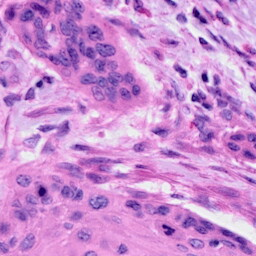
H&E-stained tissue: Cervix